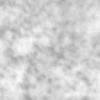
Label: no_change